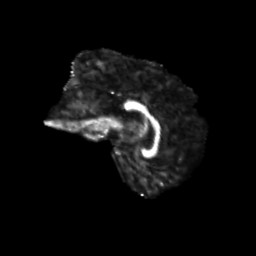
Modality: FA
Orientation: sagittal
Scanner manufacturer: siemens
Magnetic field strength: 3 T
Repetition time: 9.2 s
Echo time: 0.084 s